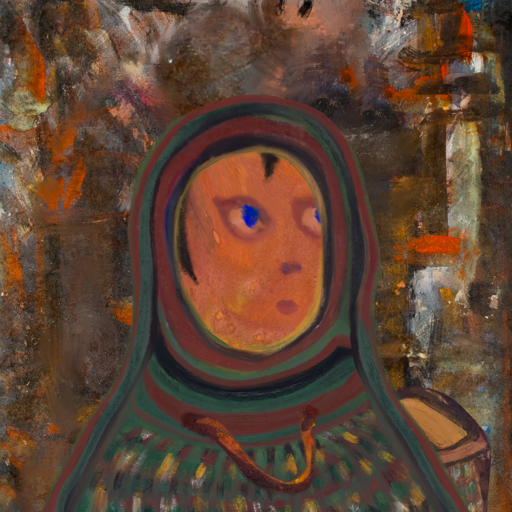
Background: GypsyQueen, Head And Neck Side: Mother_And_Son_Son, Face Side: Mother_And_Son_Mother, Bust: After_Raid, Hair Side: Roy_Bahadur, Head Accessory: After_Raid_Scarf, Second Necklace: Comrade, Necklace: Blank, Baby: Blank